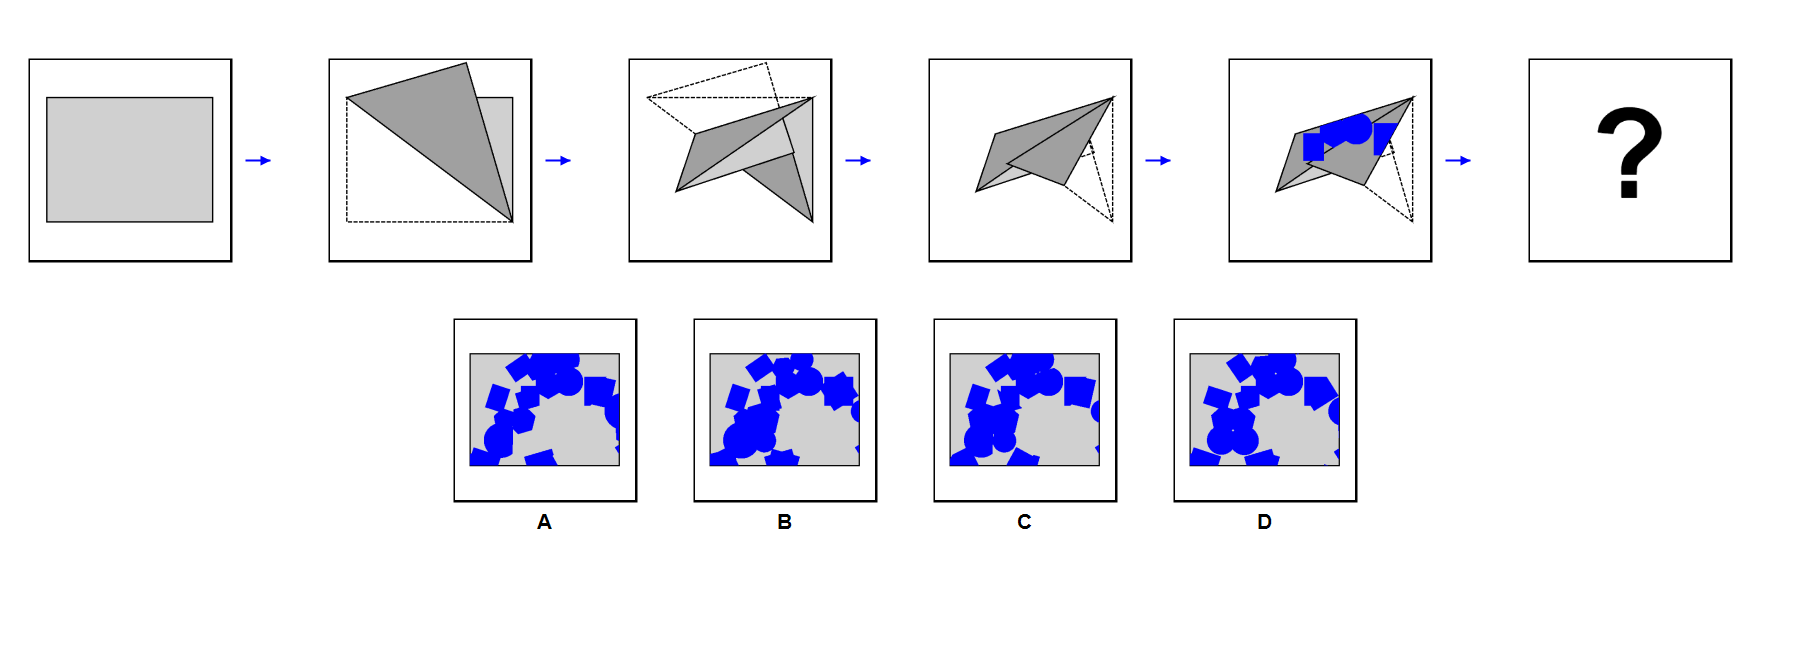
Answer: D